На рисунке показана тонкая вертикальная стеклянная трубка $G$. Прямоугольная система координат $xy$ введена, с её нижним концом в качестве начала координат $O$ и её осью в качестве оси $y$. Положительный точечный заряд $A$ величиной $Q$ закреплён на расстоянии $d$ от начала координат $O$ на оси $x$. Частица $P$ с зарядом $q$ ($q>0$) находится в трубке и может двигаться вдоль оси $y$ без трения. Считайте, что трубка никак не влияет на силу взаимодействия между зарядами.
Найдите условия, при которых масса $m$ заряженной частицы $P$, помещённой в трубку, удовлетворяет существованию положения равновесия в области $y>0$. Равновесие, достигающееся этой области $y>0$, может быть как устойчивым, так и неустойчивым в зависимости от массы частицы. Обозначим положение равновесия частицы массой $m$ как $y(m)$.
Найдите интервалы значений $y(m)$, соответствующих устойчивому и неустойчивому равновесию. Частица $P$ массой $m_1$ находится в положении устойчивого равновесия и имеет координату $y_1$. Частице придают малое возмущение вдоль оси $Oy$.
Покажите, что её движение является гармоническим, и найдите период этого движения $T$. Частица $P$ массой $m_2$ находится в положении неустойчивого равновесия и имеет координату $y_2$. Затем частицу помещают в точку с координатой $y_3$, и она выходит из состояния покоя.
Найдите интервал значений $y_3$, при которых $P$ достигнет дна стеклянной трубки ($y_3$ может входить в ответ неявно).
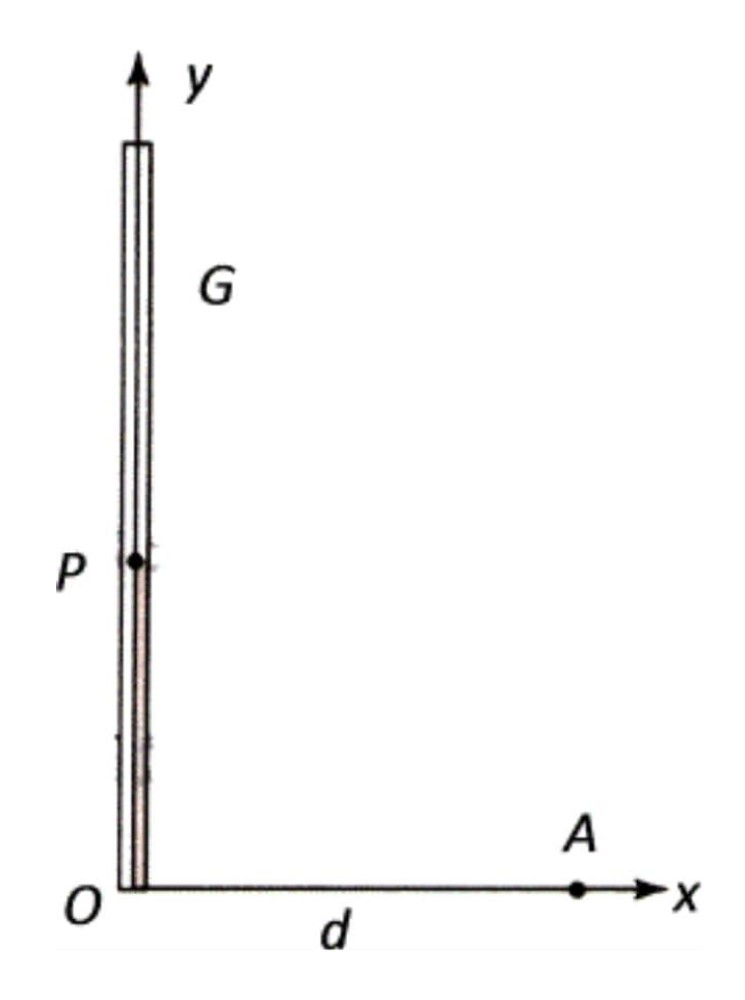
Найдите условия, при которых масса $m$ заряженной частицы $P$, помещённой в трубку, удовлетворяет существованию положения равновесия в области $y>0$.
Ответ: \[m\leq\frac{2}{3\sqrt3}\frac{kqQ}{gd^2}.\]

Найдите интервалы значений $y(m)$, соответствующих устойчивому и неустойчивому равновесию.
Ответ: Равновесие устойчиво при$$y(m)>\frac{d}{\sqrt2}$$и неустойчиво при$$0 < y(m) \leq \frac{d}{\sqrt2}.$$

Покажите, что её движение является гармоническим, и найдите период этого движения $T$.
Решение: Первый неисчезающий член в выражении для возвращающей силы $F_y$, действующей вдоль оси $Oy$ на частицу, отклонившуюся на $\Delta y$ от положения равновесия, имеет вид$$F_y=-\frac{m_1g\left(2y_1^2-d^2\right)}{\left(d^2+y_1^2\right)y_1}\Delta y.$$Так как для устойчивого равновесия выполняется, что $2y_1^2-d^2>0$, то движение действительно является гармоническим, и его период равен$$T=2\pi\sqrt{\frac{\left(d^2+y_1^2\right)y_1}{\left(2y_1^2-d^2\right)g}}.$$
Ответ: $$T=2\pi\sqrt{\frac{\left(d^2+y_1^2\right)y_1}{\left(2y_1^2-d^2\right)g}}.$$

Найдите интервал значений $y_3$, при которых $P$ достигнет дна стеклянной трубки ($y_3$ может входить в ответ неявно).
Ответ: \[\left[\begin{array}{cc}y_3 < y_2 & \\y_3 > y_2, & m_2gy_2+\frac{kqQ}{\sqrt{d^2+y^2_2}} > m_2gy_3+\frac{kqQ}{\sqrt{d^2+y^2_3}}.\\\end{array}\right..\]
Темы:
T, Механика, Статика, Китайские, Устойчивость равновесия